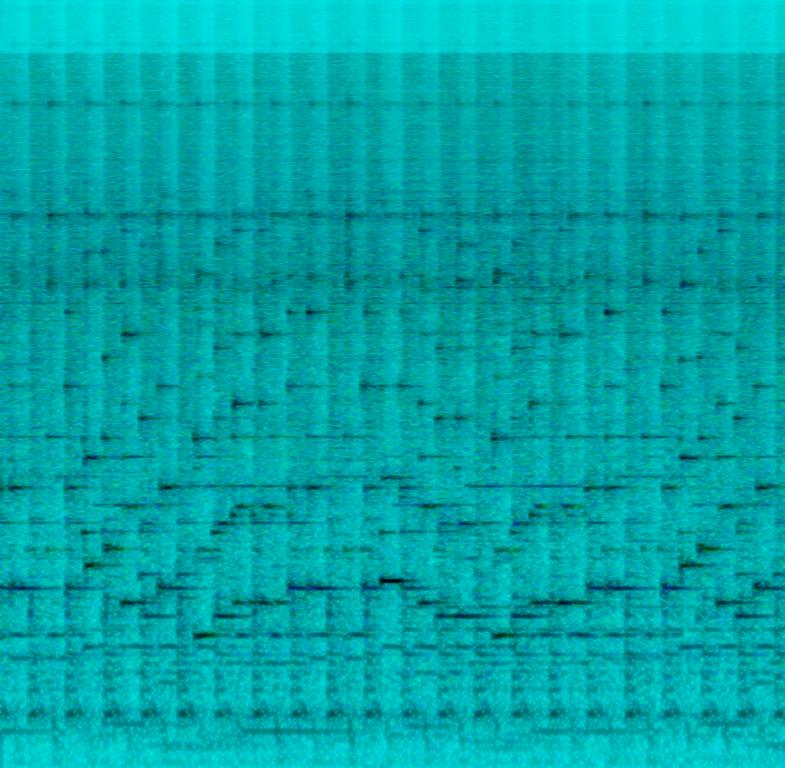
The instrumental music features a marimba playing a simple melody in unison with another similar instrument and a xylophone accompanying them with fast repeating notes. A tambourine is playing once every beat. A drummer plays a repeating rhythm and drives the rhythm forward.